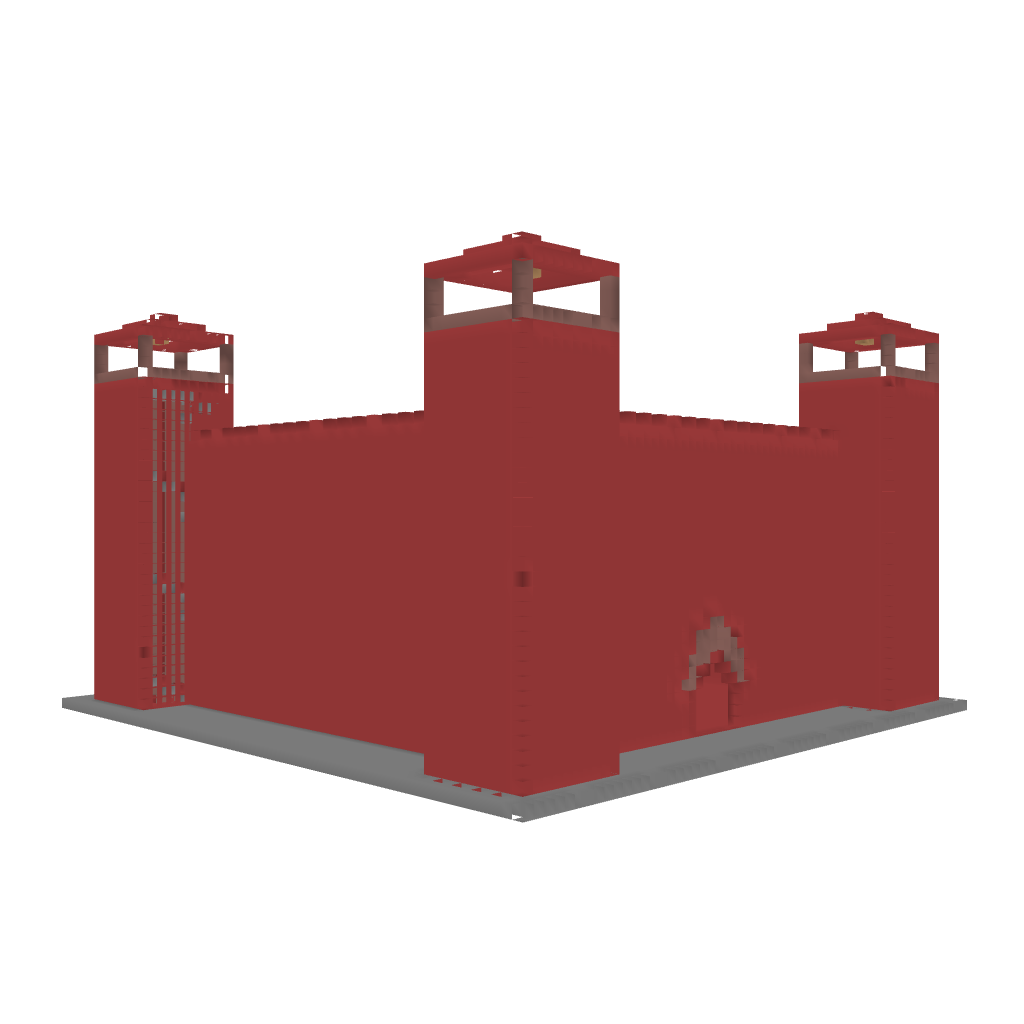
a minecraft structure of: Nether Castle-Empty bad low quality